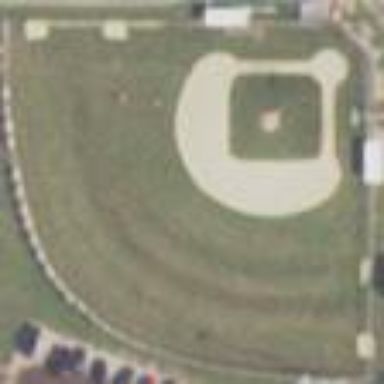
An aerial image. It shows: Softball pitch for leisure land activities.